Interaction volume radius: 5 \u00c5
Interaction volume height: 40 \u00c5
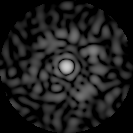
Disorder parameter: 0.843